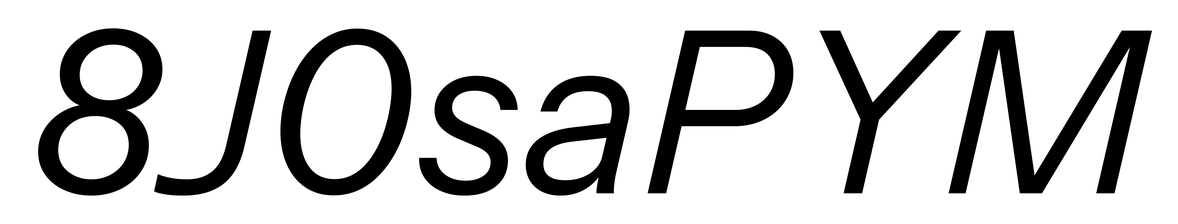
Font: InstrumentSans-Italic_Italic